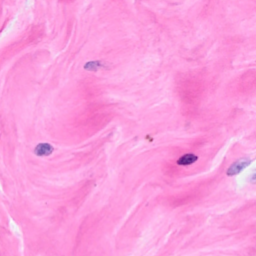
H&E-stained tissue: Breast